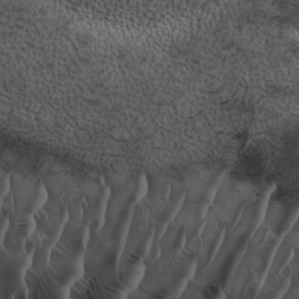
Label: non_frost